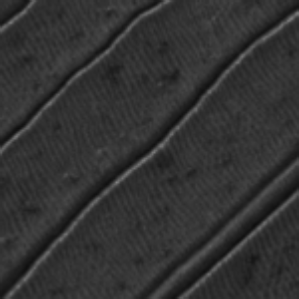
Label: frost